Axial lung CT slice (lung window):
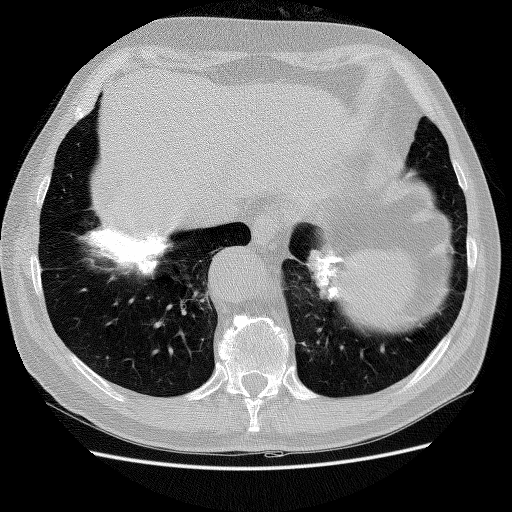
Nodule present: no